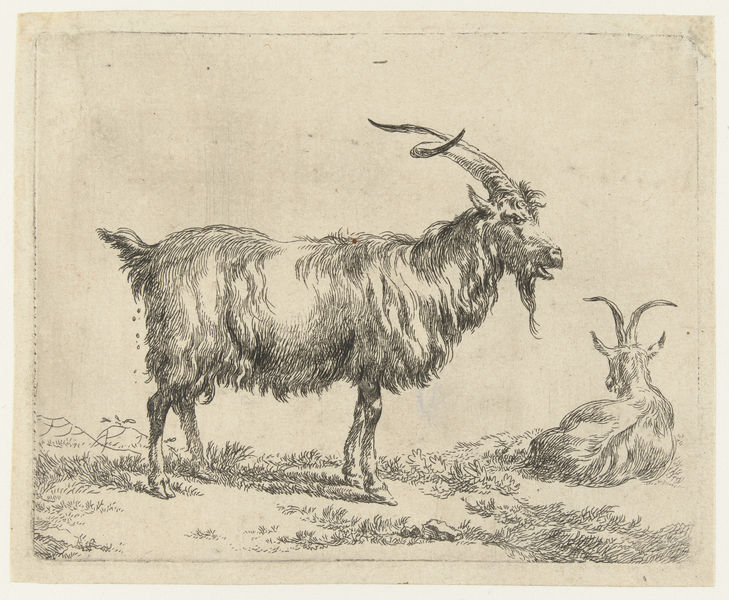
Titel: Twee geiten
Künstler: Nicolaes Pietersz. Berchem
Standort: Amsterdam
Institution: Rijksmuseum
Schlagwörter: white, black, gray, hair, nose, two, profile, rock, ear, field, nature, grass, plants, drawing, coat, fur, mouth, animals, etching, sketch, tail, beard, art, artist, back, ears, pencil, animal, eye, legs, farm, hoof, horn, horns, lying, resting, goat, hooves, sheep, livestock, grazing, tan, page, standing, goats, goatee, weeds, poop, countryside, mout, rear, трава, baa, billy, crve, droppings, weeks, козёл, рога, шерсть, копыта, поле, мать, плач, животное, cloven